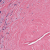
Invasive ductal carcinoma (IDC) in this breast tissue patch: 1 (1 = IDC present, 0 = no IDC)